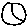
Label: moon